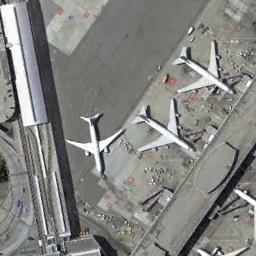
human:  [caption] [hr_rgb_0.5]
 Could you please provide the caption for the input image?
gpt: Three planes are beside the terminal building .

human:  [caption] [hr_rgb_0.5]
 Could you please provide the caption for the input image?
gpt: Three aircraft were parked on the ground .

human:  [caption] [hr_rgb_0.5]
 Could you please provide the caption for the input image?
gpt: Three planes parked in a corner of two buildings and some facilities and cars beside .

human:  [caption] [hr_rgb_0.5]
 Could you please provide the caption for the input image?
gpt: Three airplanes were  on the airport and there are many containers around the airplanes beside the building .

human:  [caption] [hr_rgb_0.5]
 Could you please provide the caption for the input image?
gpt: Three planes are parked at the airport next to the building .